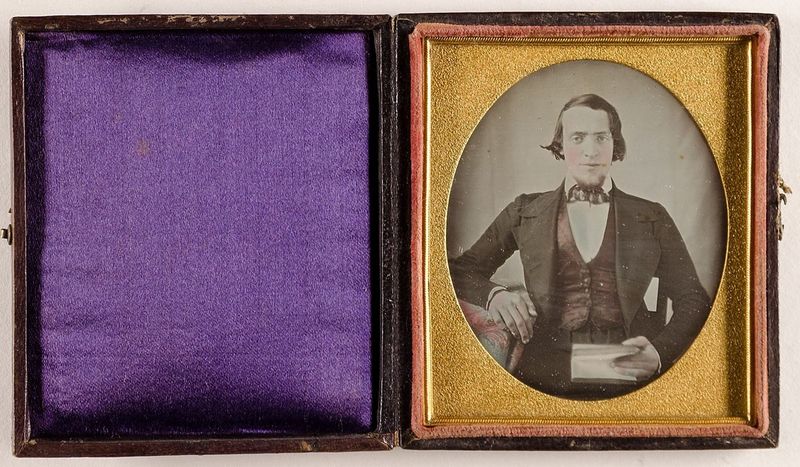
Titel: Gottfried Suhr (1821-1847)
Standort: Hamburg
Institution: Museum für Kunst und Gewerbe Hamburg
Schlagwörter: mann, portrait, figur, foto, fotografie, photographie, photo, lichtbild, handkoloriert, daguerreotypie, bildwerke, angewandte und bildende kunst, hessische systematik, porträt, porträtfotografie, porträtphotographie, hüftbild, handkolorierung, euti